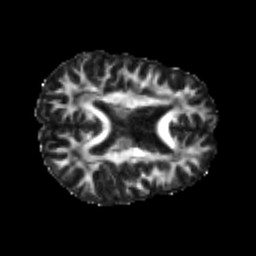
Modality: FA
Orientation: axial
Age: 22
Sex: male
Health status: healthy
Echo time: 0.074 s